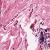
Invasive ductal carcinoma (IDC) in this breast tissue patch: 0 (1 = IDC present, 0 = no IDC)